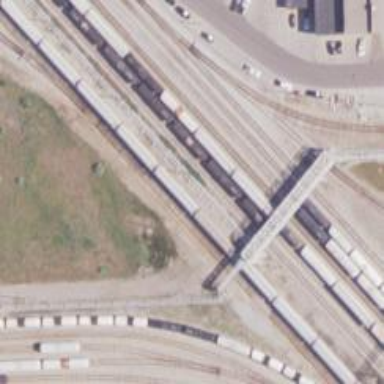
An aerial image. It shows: Rail spur service.